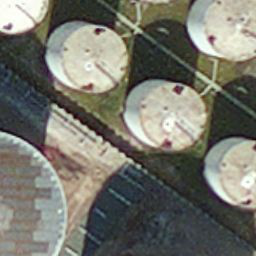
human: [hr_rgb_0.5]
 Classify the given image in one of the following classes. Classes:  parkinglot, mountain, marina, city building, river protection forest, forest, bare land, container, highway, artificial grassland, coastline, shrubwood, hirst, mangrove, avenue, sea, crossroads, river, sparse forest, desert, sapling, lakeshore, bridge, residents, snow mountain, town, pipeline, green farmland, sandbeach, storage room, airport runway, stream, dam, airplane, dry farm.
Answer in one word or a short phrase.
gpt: storage room